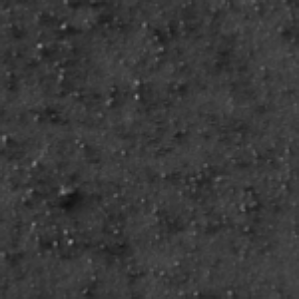
Label: frost